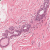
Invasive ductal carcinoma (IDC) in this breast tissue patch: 0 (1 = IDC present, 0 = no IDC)